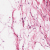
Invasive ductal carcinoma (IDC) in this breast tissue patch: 0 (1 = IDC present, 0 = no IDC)